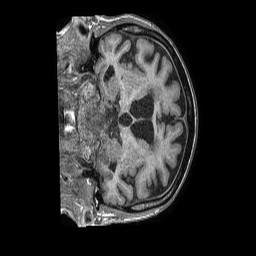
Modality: T1w
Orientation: coronal
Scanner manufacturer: philips
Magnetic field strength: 1.5 T
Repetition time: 0.007699 s
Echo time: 0.003506 s